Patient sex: M
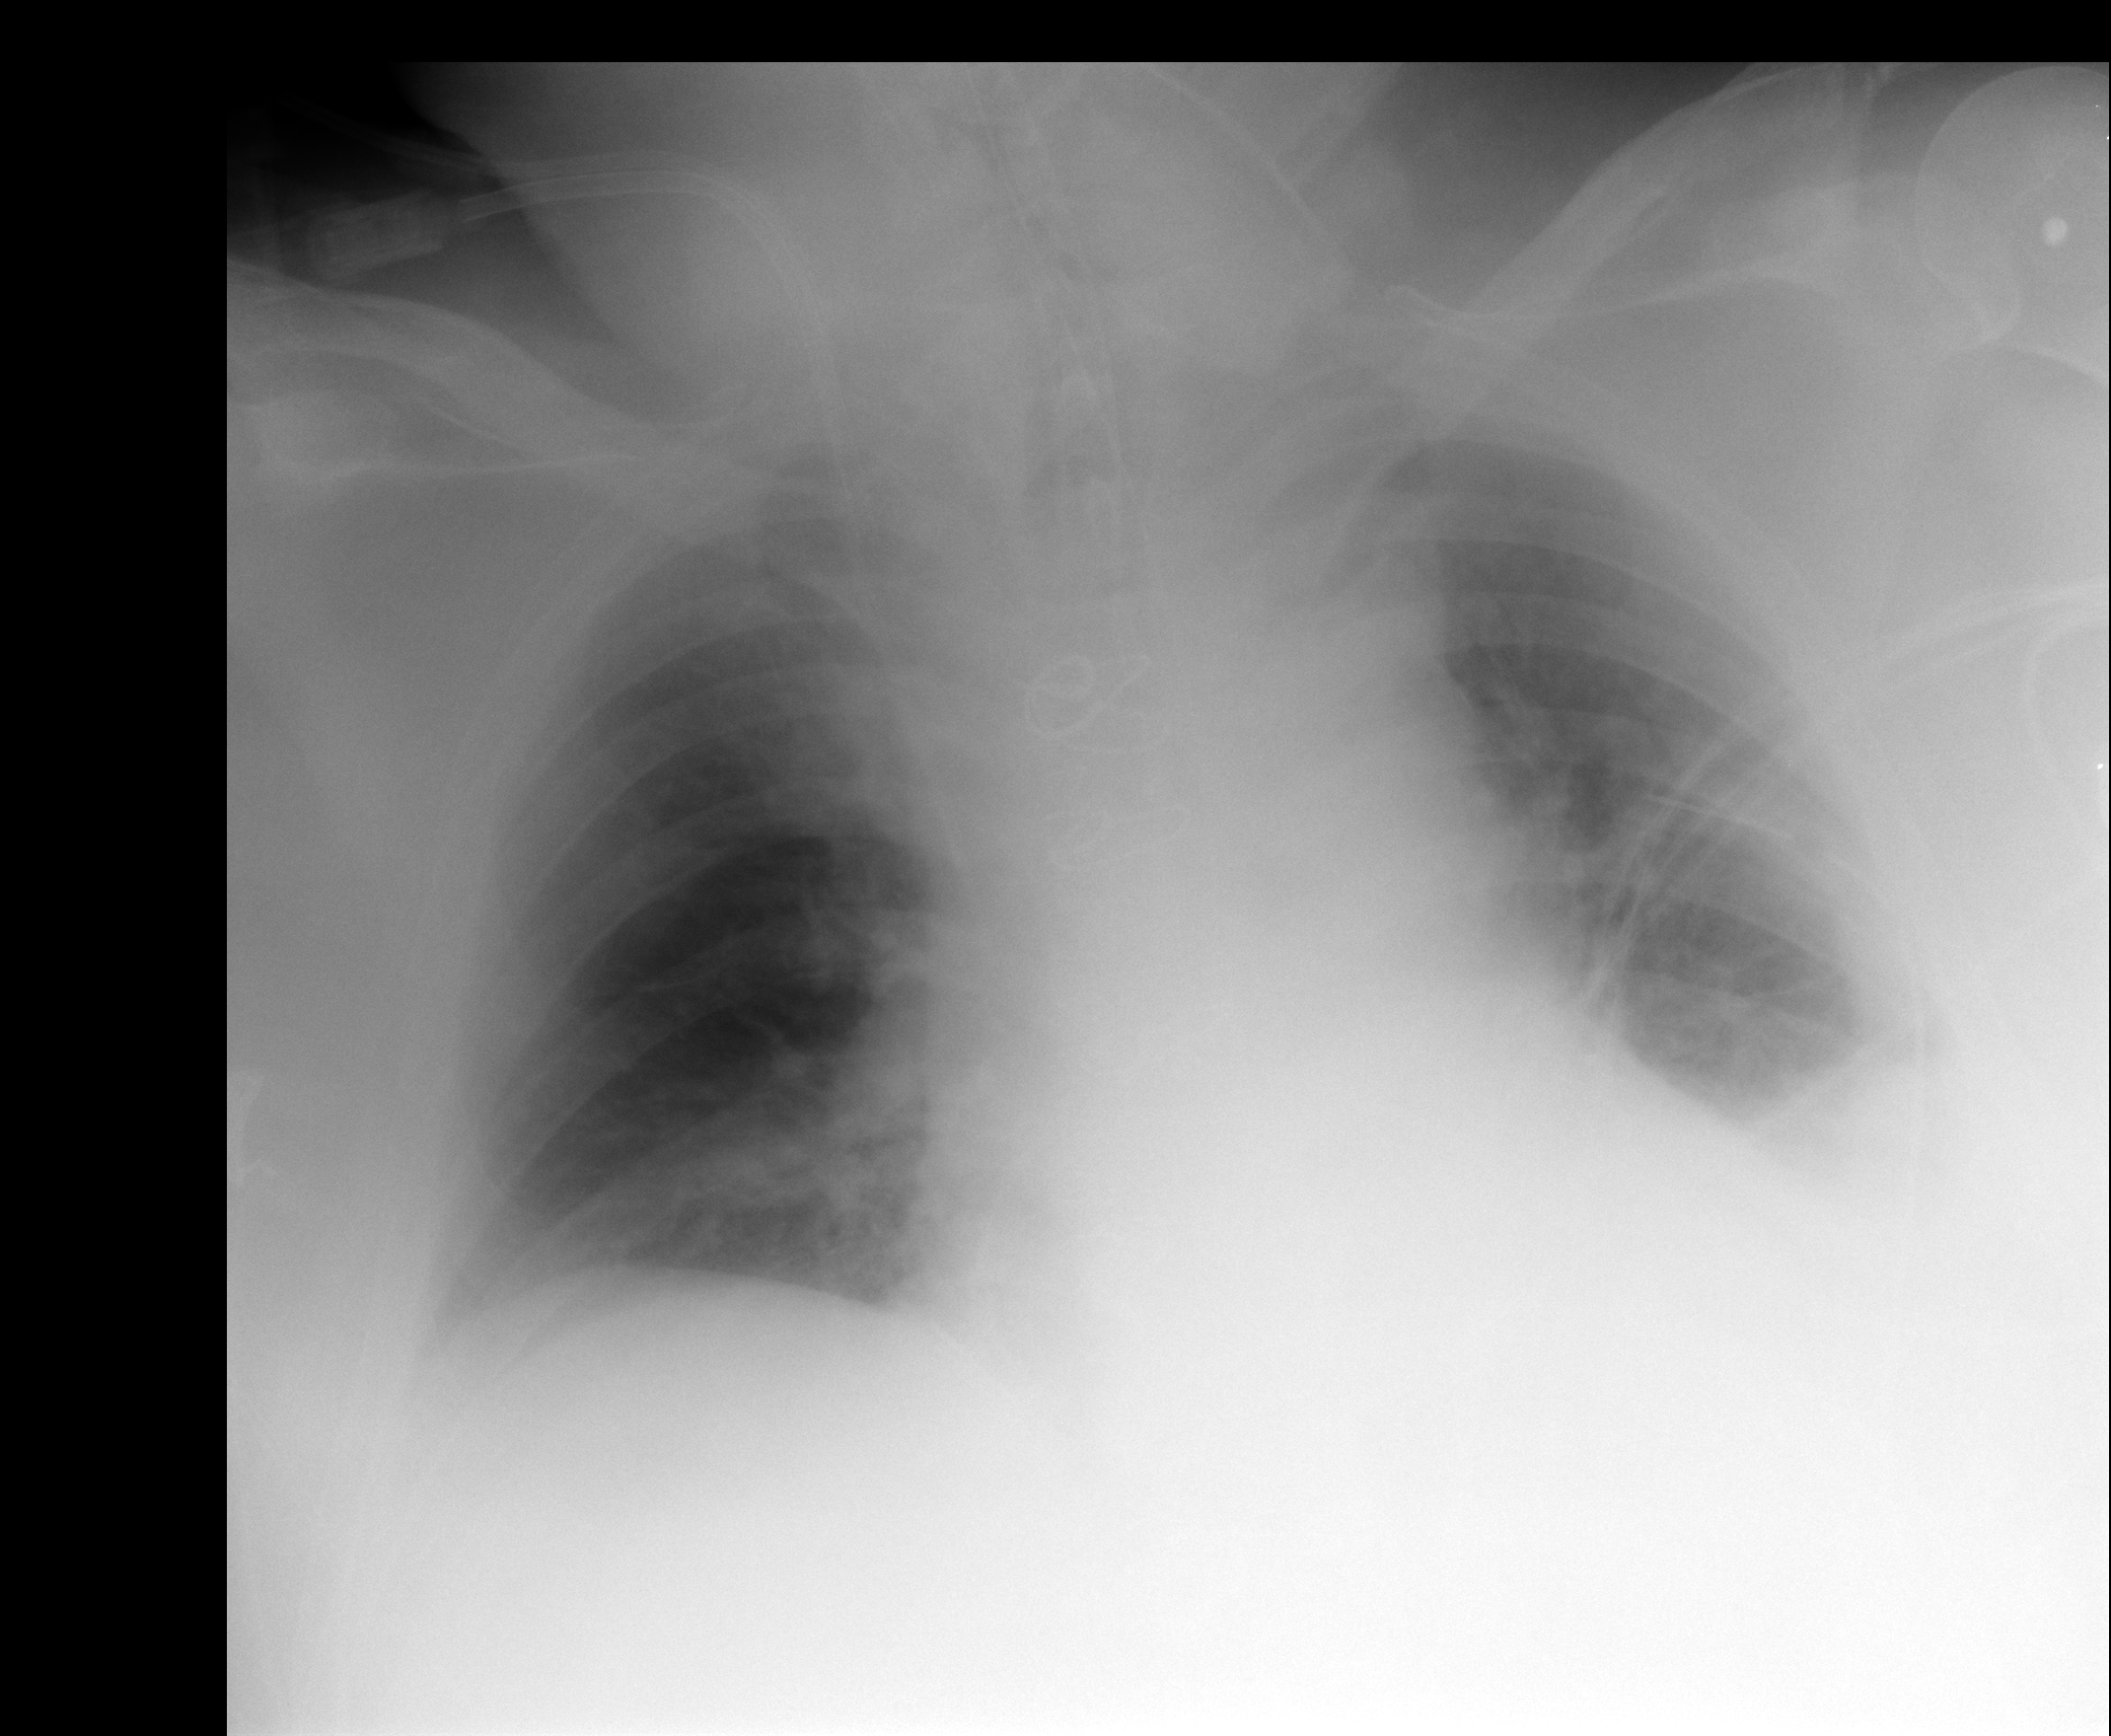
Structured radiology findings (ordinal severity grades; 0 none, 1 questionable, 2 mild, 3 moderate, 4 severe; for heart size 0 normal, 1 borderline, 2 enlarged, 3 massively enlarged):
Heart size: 0
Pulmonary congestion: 0
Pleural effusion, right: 0
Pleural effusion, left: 1
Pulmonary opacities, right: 0
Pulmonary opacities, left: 0
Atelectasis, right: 0
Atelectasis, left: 2